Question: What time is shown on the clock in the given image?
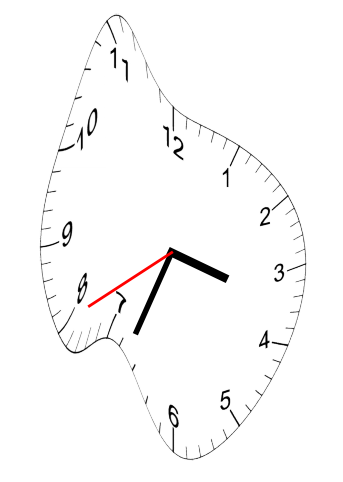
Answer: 03:33:40